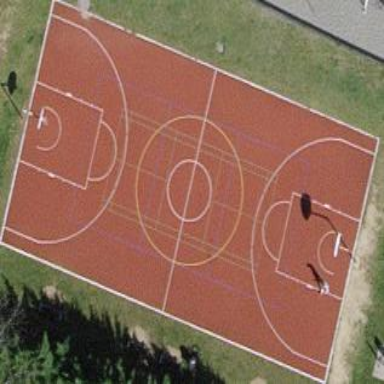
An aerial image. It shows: Tartan basketball court in leisure land pitch.